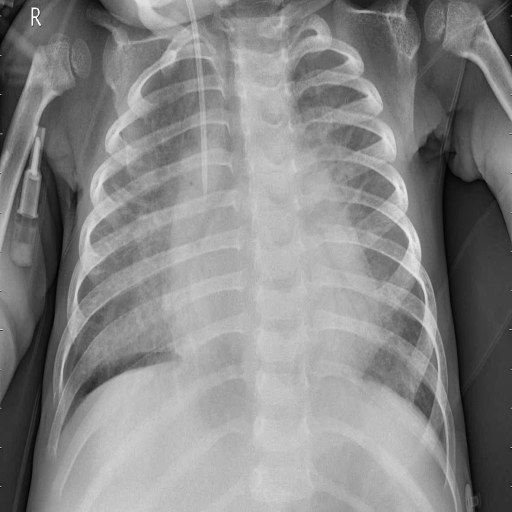
Finding: PNEUMONIA